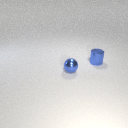
small blue metal cylinder behind small blue metal sphere